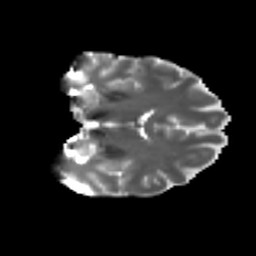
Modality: T2w
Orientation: coronal
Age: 49
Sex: male
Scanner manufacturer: ge
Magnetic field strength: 3 T
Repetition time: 7.8 s
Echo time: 0.0611 s